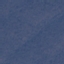
Land use / land cover class: Forest